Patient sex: M
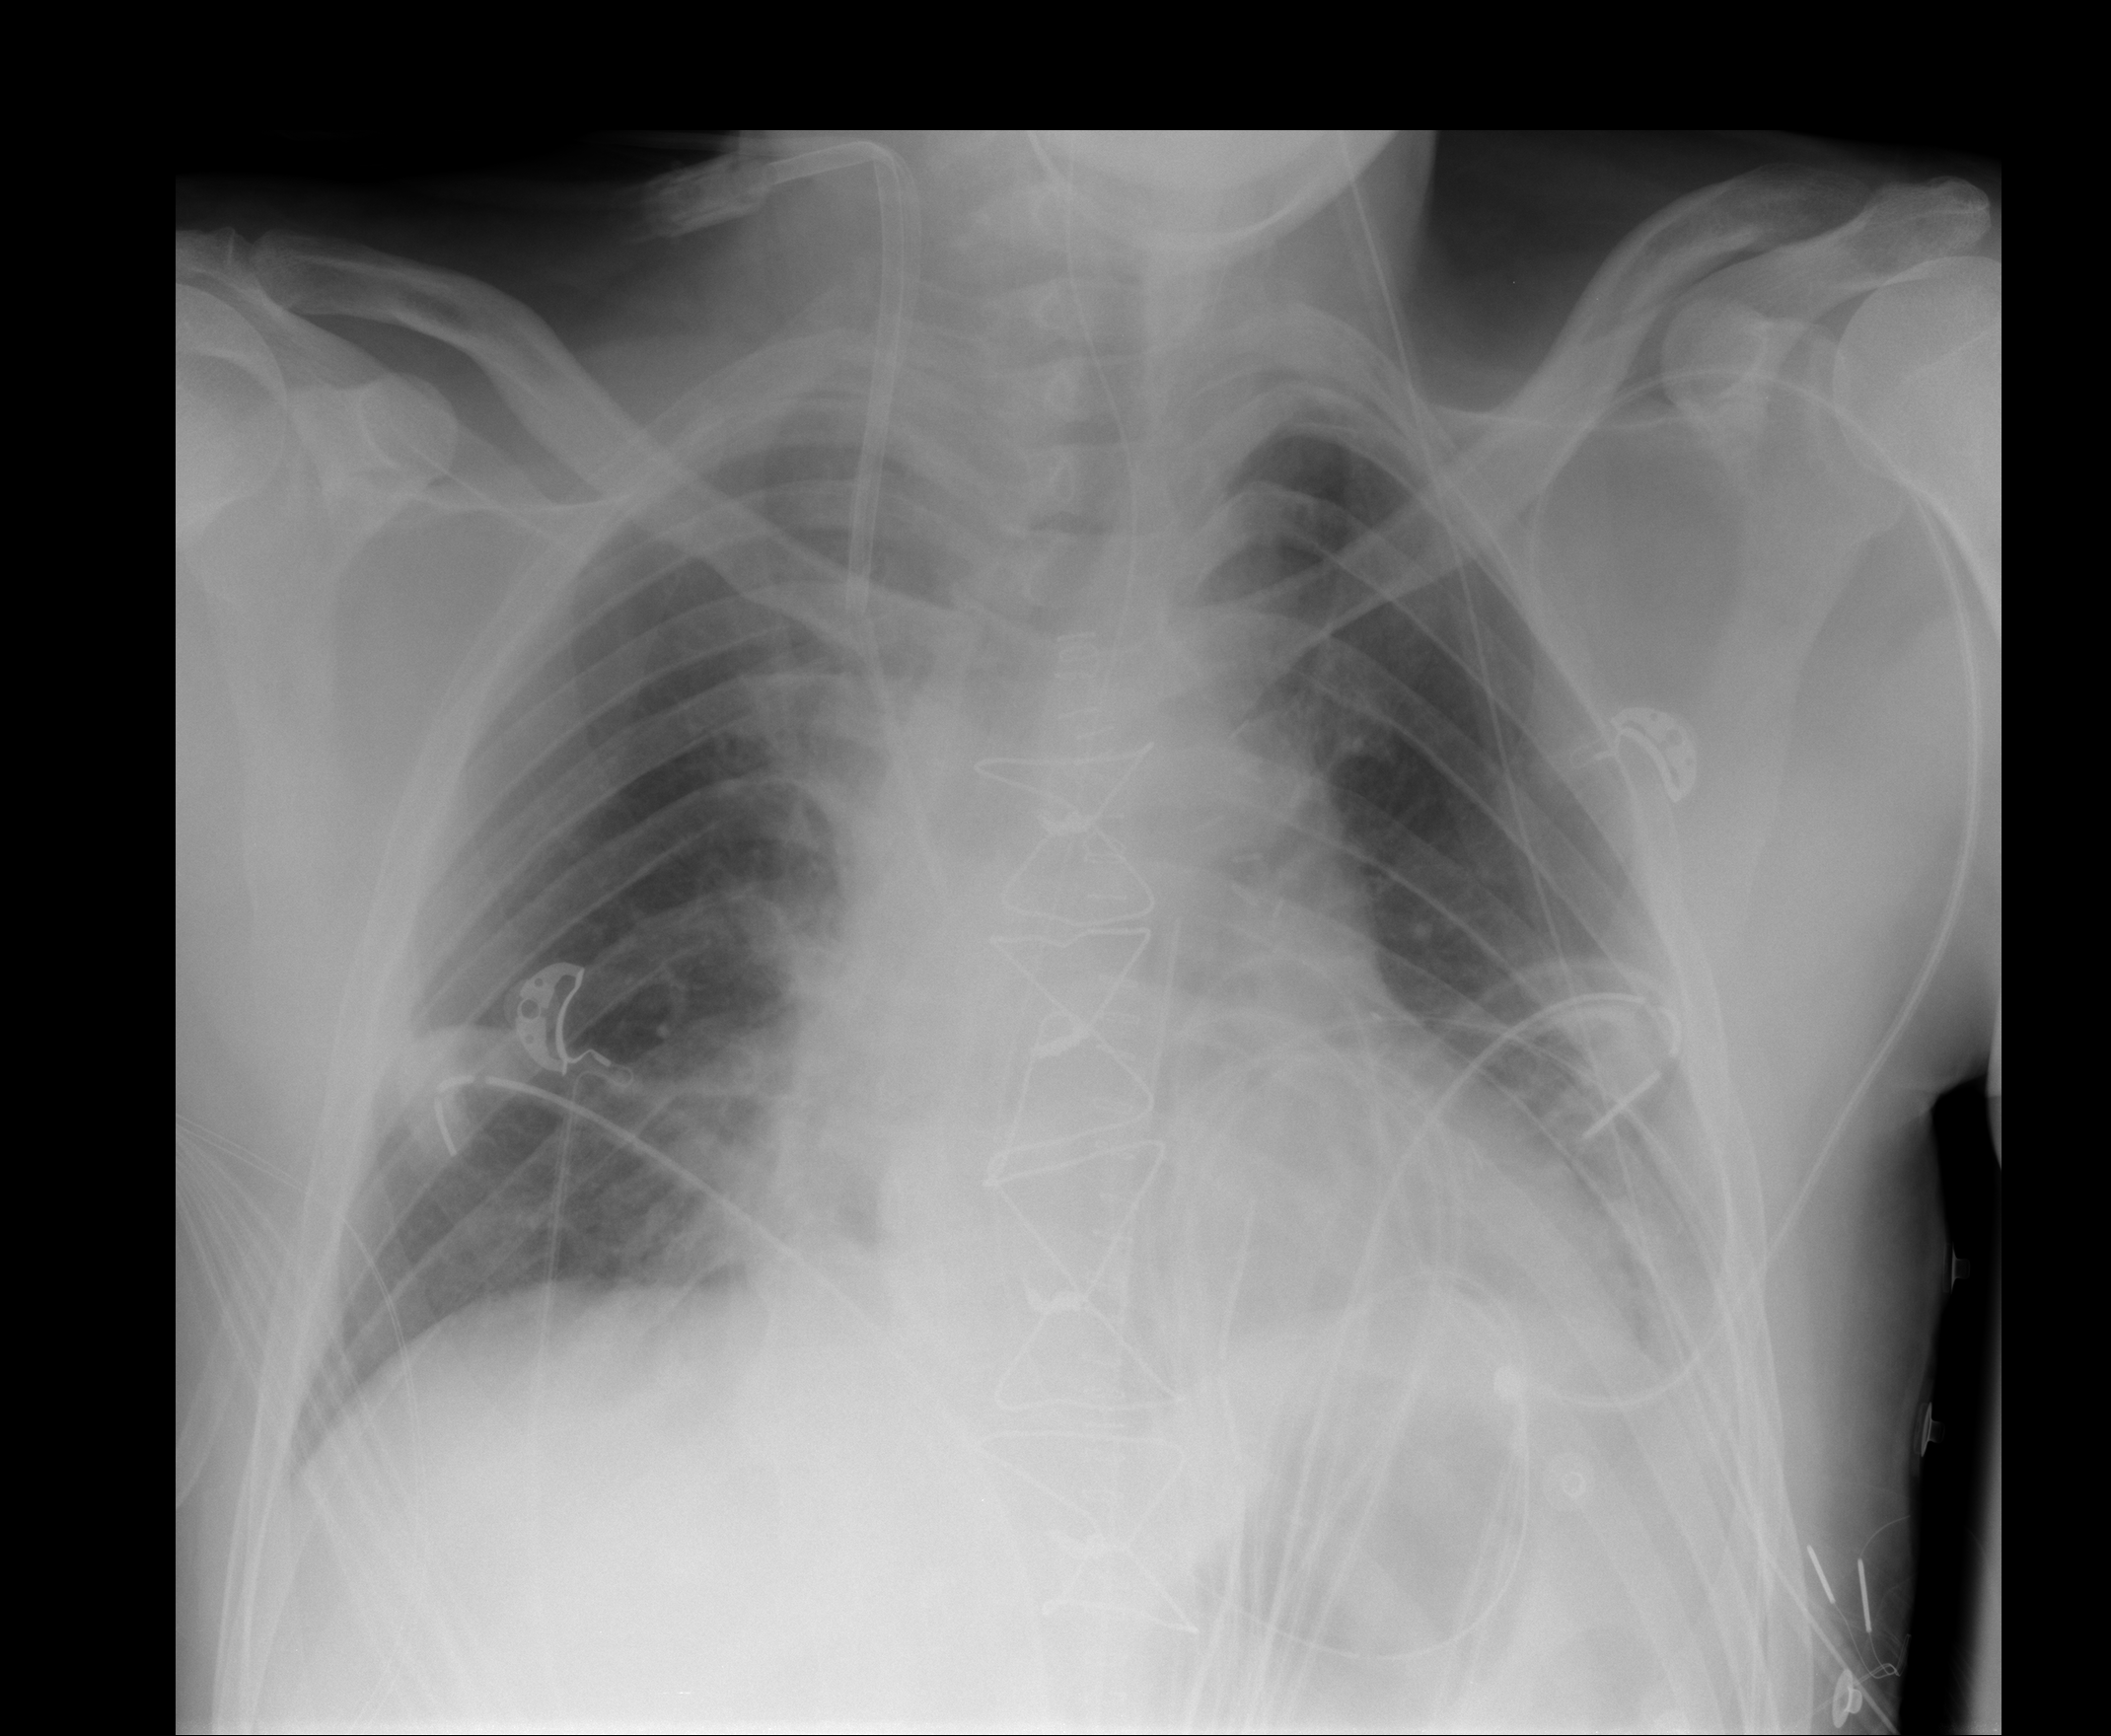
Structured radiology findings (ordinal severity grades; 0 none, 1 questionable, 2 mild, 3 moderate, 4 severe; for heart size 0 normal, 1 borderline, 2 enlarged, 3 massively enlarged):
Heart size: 2
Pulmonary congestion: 0
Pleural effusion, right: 0
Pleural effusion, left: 1
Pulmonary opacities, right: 0
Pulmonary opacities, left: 0
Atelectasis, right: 2
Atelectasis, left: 2